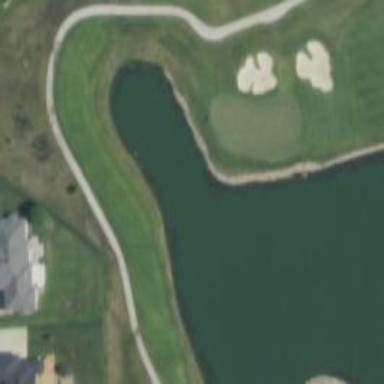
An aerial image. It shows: Scenic golf fairway.